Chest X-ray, PA view. Patient: 69 years old, sex M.
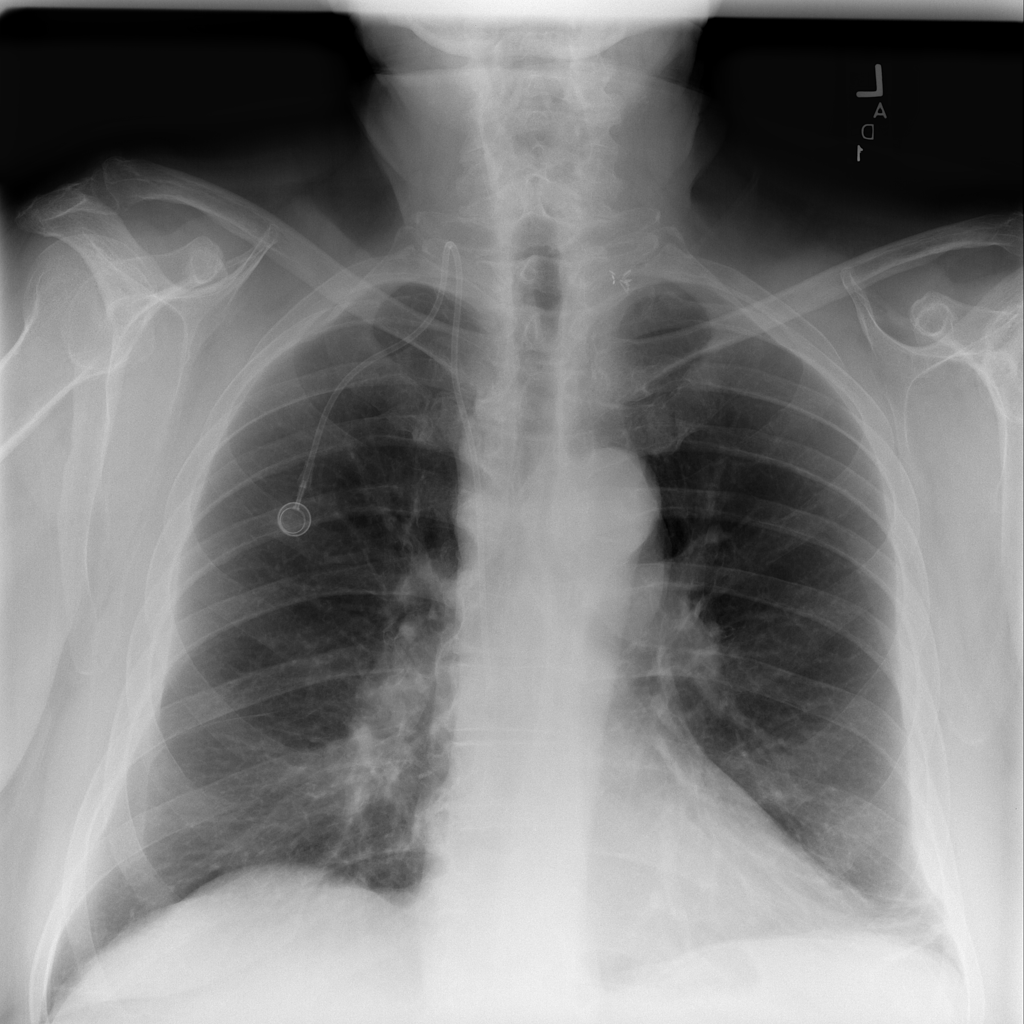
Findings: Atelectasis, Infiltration